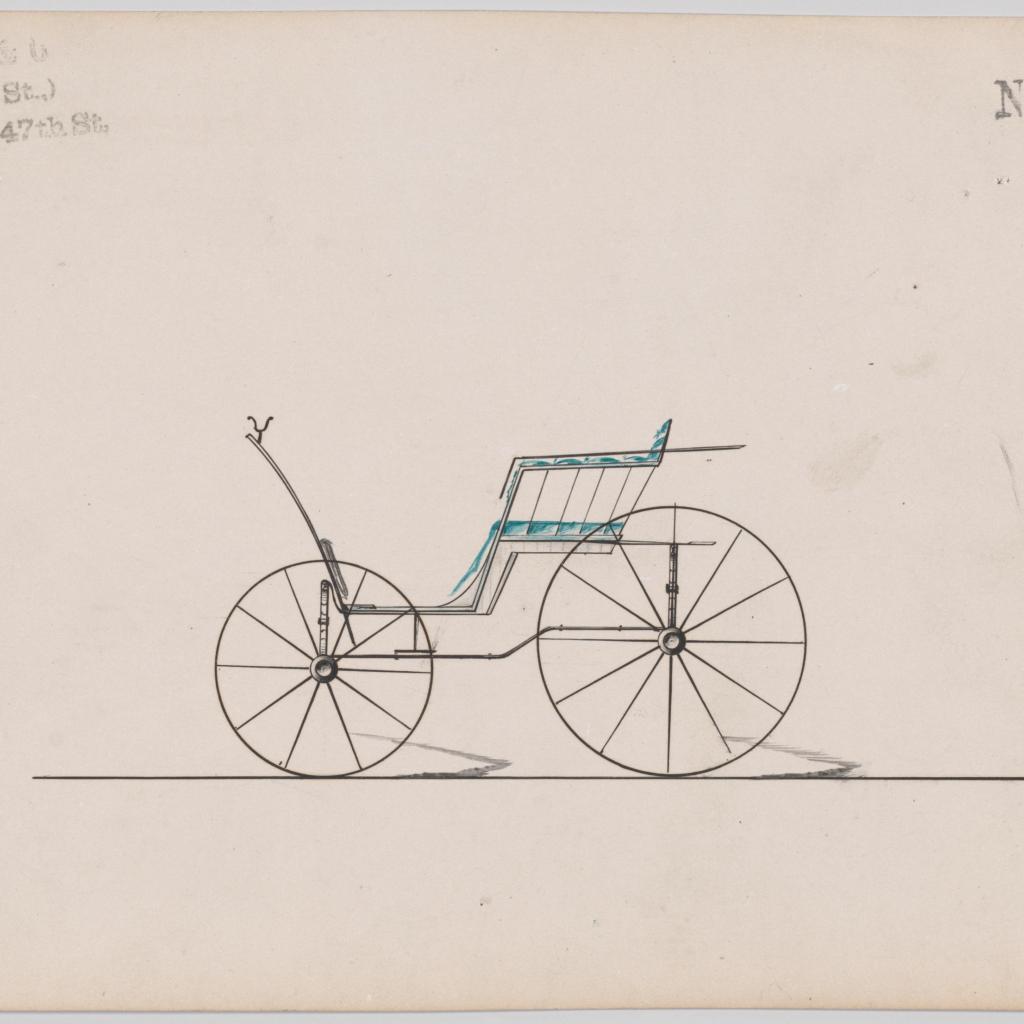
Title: Design for Pony Phaeton, no. 3275a
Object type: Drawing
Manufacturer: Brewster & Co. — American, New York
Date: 1876
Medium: Pen and black ink, watercolor and gouache
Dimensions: Sheet: 6 1/16 x 8 5/8 in. (15.4 x 21.9 cm)
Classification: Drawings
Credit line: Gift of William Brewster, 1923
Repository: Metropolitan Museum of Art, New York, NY